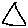
Label: triangle